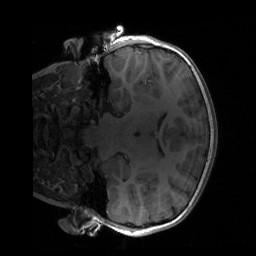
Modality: T1w
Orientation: coronal
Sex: male
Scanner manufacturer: siemens
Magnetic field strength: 3 T
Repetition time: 1.9 s
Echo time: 0.00243 s